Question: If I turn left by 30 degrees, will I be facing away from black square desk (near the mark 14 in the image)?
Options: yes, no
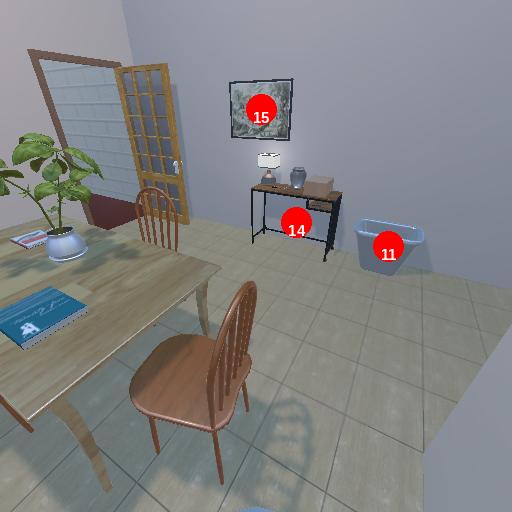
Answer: yes